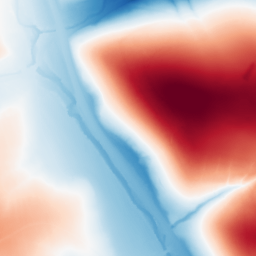
Category: trend_removal
Decomposition family: polynomial_high
Decomposition parameters: degree: 5
Upsampling method: cubic_catmull_rom
Upsampling parameters: scale: 4
Upsampling scale: 4